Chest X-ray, AP view. Patient: 16 years old, sex M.
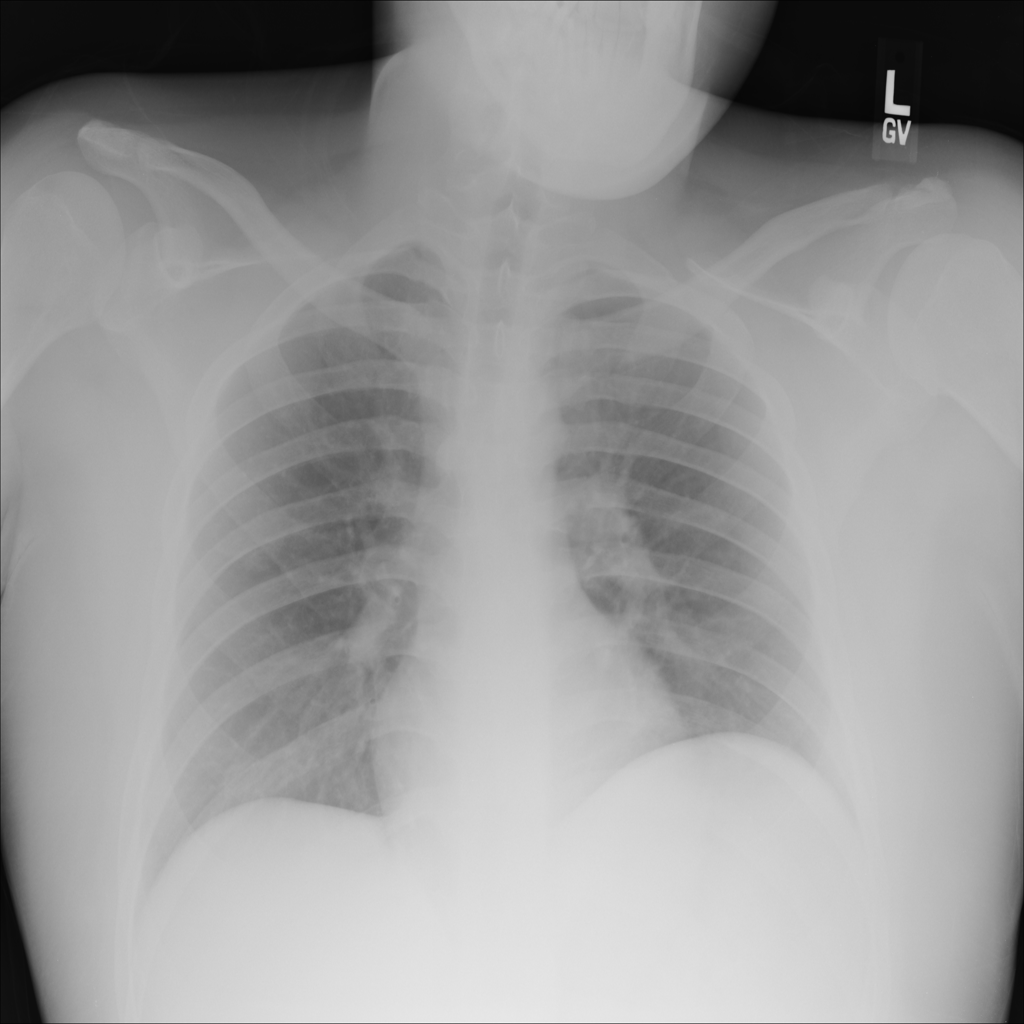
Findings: No Finding